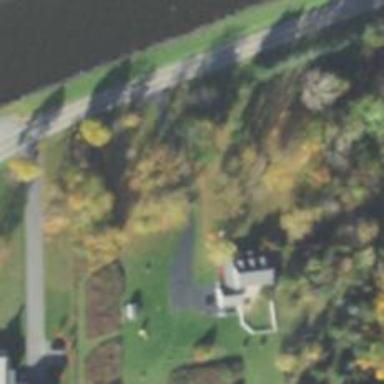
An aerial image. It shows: Driveway leading to service road.